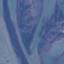
Label: River